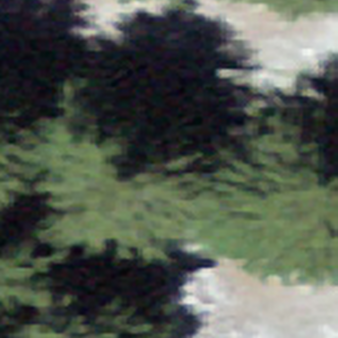
Label: other